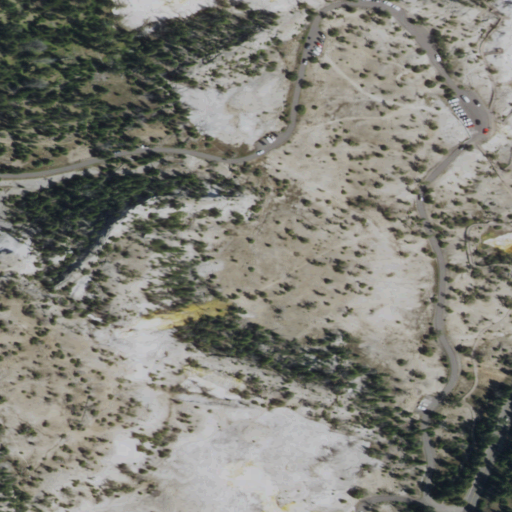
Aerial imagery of bench in Wyoming named Upper Terraces Area containing shrub, open development, low intensity development, evergreen forest, barren land, high intensity development, medium intensity development, and grassland